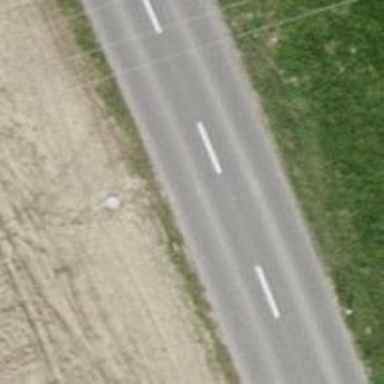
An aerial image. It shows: Asphalt road classified as tertiary.